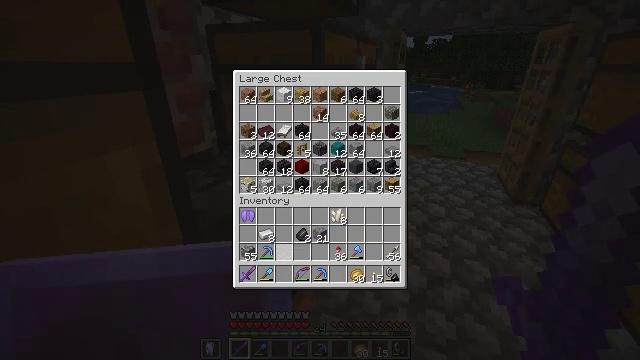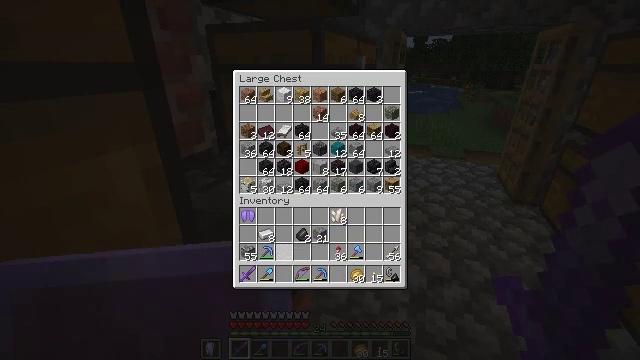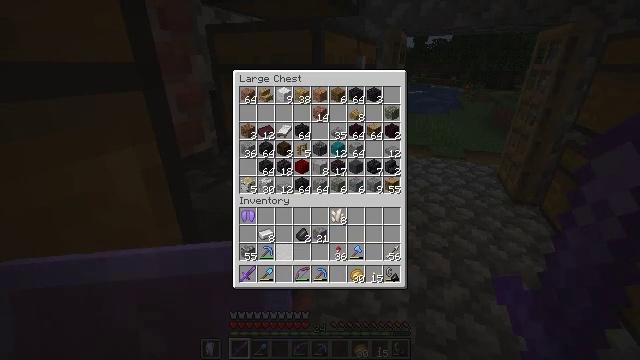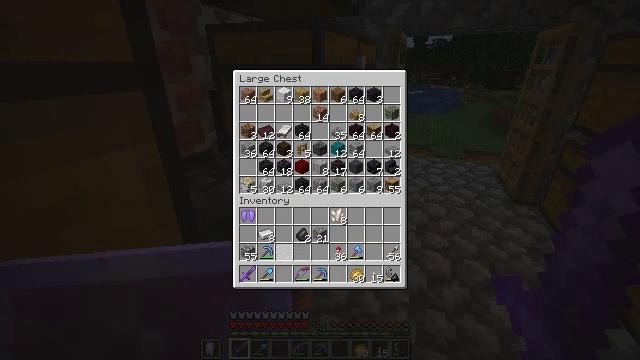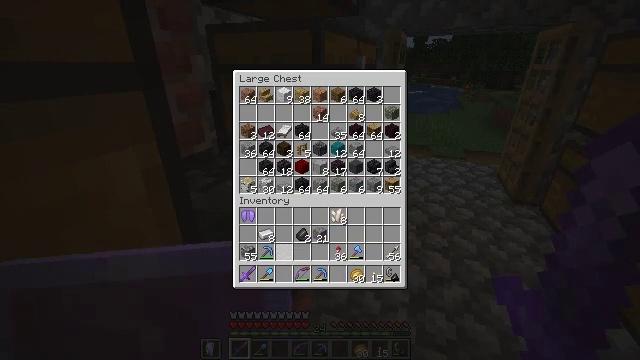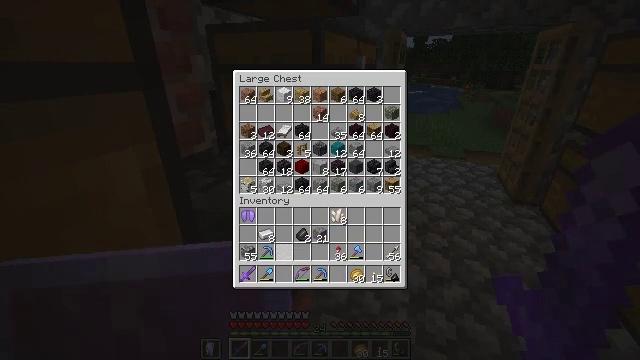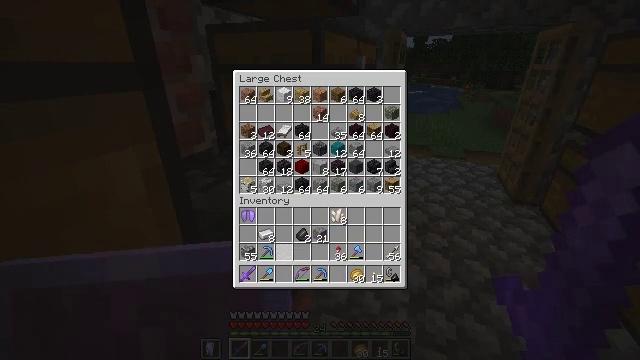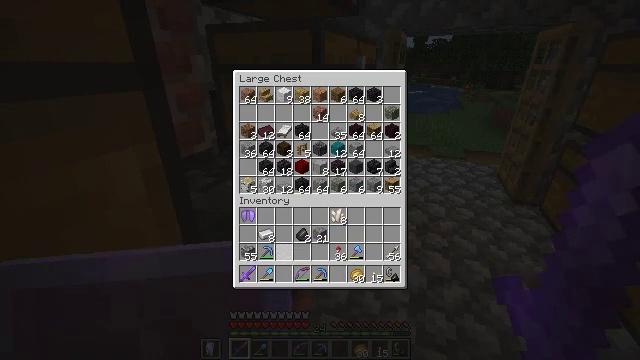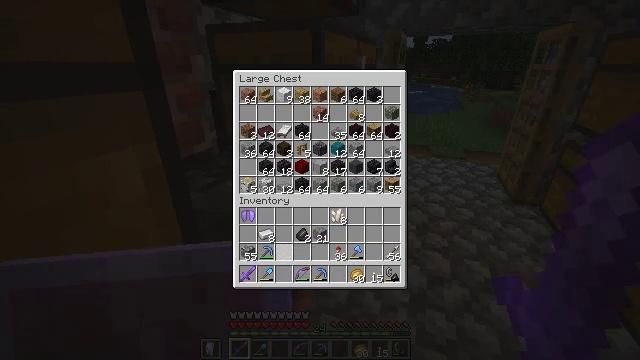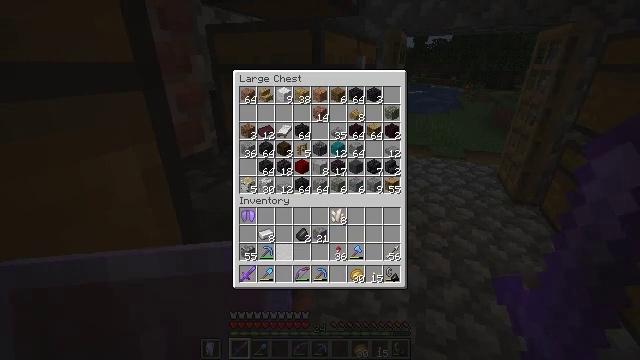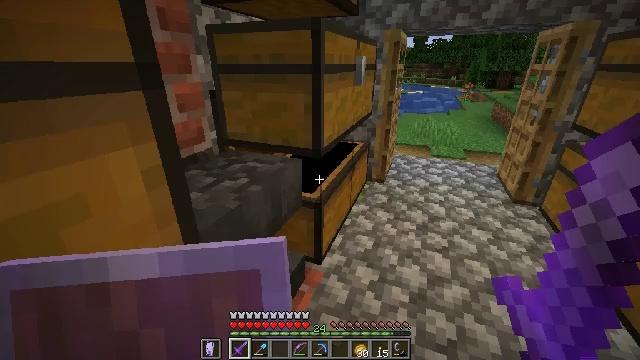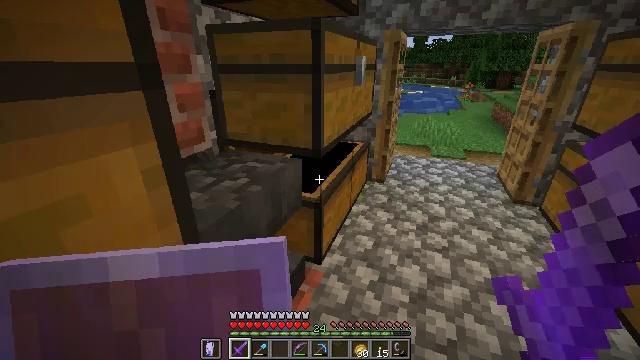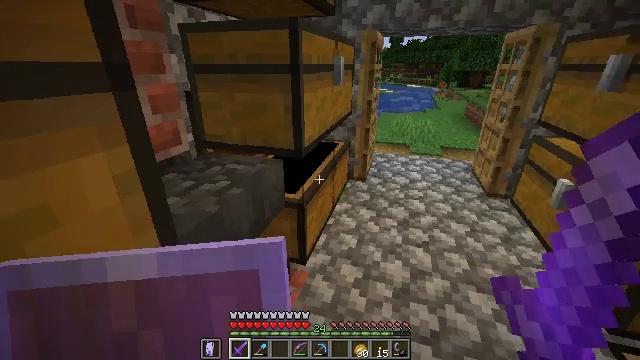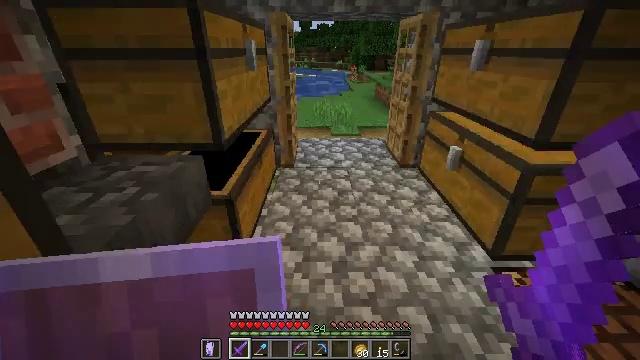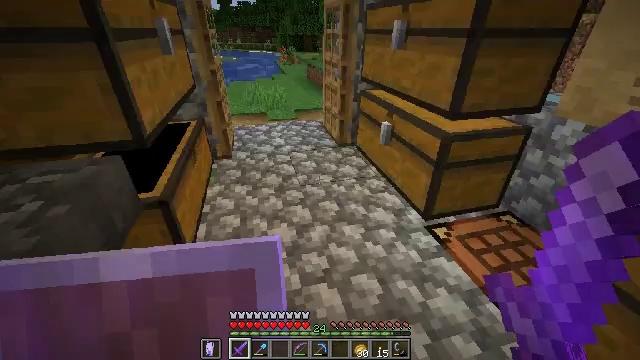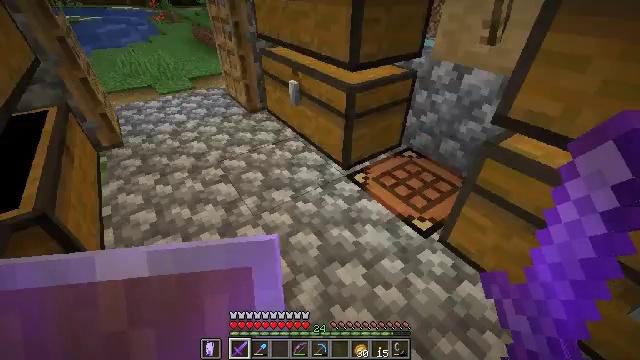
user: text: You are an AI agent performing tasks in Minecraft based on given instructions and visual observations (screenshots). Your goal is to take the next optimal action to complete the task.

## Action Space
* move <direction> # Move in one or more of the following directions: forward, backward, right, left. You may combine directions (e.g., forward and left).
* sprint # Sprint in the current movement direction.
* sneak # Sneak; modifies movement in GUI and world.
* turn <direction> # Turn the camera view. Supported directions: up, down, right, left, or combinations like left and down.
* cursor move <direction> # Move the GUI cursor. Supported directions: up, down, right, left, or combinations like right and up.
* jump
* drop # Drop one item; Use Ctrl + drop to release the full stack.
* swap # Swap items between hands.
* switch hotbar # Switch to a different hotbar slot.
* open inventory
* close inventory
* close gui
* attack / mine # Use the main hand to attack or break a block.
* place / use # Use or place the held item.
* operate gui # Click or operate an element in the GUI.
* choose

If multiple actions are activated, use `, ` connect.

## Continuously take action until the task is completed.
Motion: motion action
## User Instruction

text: Use ancient debris in the furnace to create netherite scrap.
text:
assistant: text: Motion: sneak
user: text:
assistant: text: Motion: sneak
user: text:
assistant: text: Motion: sneak
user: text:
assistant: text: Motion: sneak
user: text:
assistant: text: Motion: sneak
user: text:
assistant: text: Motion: sneak
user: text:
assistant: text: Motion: sneak
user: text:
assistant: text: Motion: sneak
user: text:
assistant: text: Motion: sneak
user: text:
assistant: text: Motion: no_op
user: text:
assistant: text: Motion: close gui
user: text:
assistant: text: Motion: turn right, open inventory
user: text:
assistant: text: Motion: turn right and down
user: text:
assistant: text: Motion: turn right and down
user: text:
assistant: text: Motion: turn right and down
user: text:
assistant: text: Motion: turn right and down
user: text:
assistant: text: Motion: turn right and down
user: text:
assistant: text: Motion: turn right and up
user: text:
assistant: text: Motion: turn right
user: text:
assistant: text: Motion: turn right
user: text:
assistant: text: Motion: turn right
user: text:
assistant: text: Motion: turn right
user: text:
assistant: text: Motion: turn right
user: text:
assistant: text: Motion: no_op
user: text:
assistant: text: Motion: turn right and up
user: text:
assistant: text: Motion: use / place
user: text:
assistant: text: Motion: use / place
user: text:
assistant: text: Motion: use / place
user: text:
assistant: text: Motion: no_op
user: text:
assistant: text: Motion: no_op